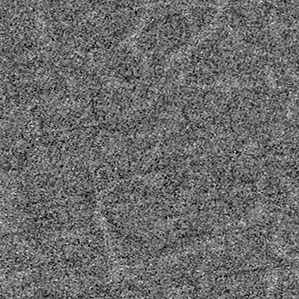
Label: frost